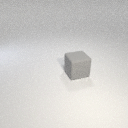
large gray rubber cube